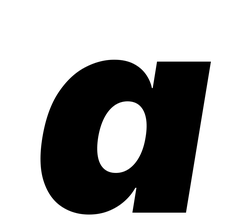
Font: Inter-Italic_Black_Italic